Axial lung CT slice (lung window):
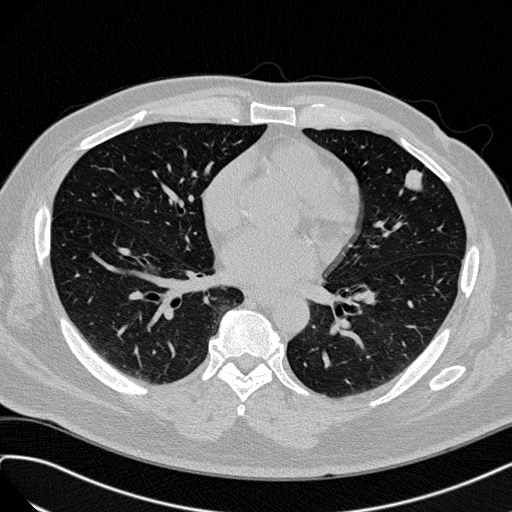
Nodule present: yes
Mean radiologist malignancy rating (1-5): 3.75